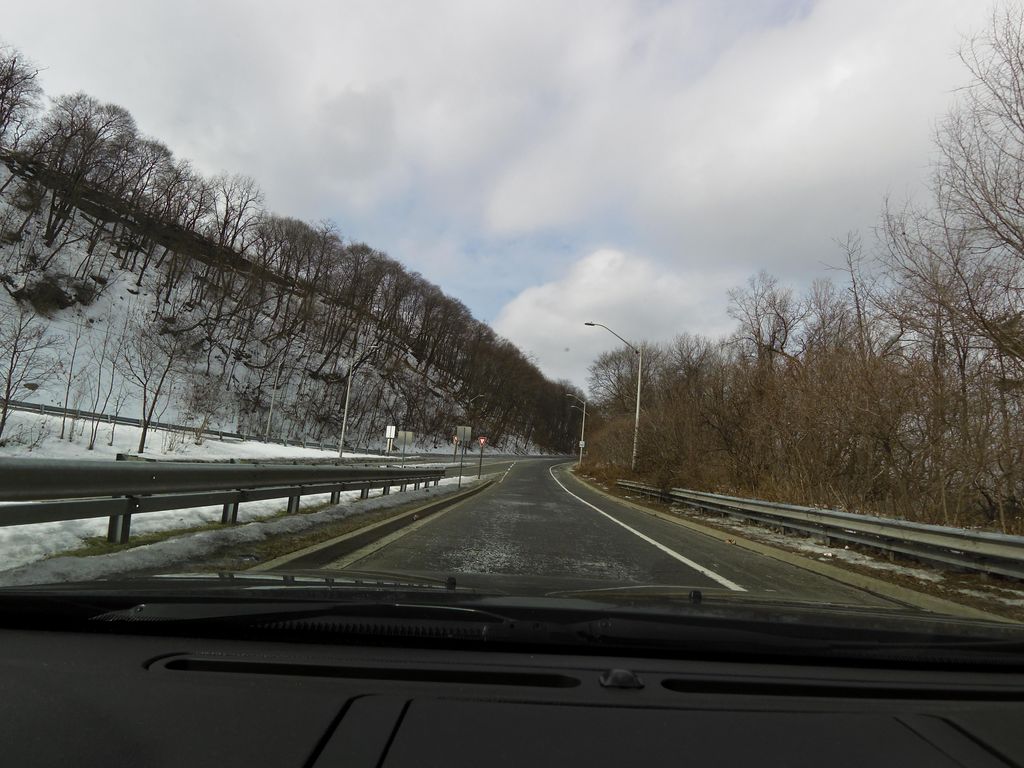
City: hamilton